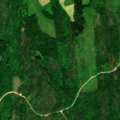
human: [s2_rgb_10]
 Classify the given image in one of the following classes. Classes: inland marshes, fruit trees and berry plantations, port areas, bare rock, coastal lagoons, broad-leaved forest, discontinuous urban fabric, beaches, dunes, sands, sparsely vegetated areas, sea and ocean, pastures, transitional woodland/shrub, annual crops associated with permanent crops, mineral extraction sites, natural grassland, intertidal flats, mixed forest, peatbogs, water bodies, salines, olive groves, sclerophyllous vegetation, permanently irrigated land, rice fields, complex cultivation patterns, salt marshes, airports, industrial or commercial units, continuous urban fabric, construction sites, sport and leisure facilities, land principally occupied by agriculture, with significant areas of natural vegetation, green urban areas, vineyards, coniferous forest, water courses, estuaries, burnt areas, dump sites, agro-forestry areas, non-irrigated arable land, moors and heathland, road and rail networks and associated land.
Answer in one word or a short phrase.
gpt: land principally occupied by agriculture, with significant areas of natural vegetation, coniferous forest, mixed forest, transitional woodland/shrub